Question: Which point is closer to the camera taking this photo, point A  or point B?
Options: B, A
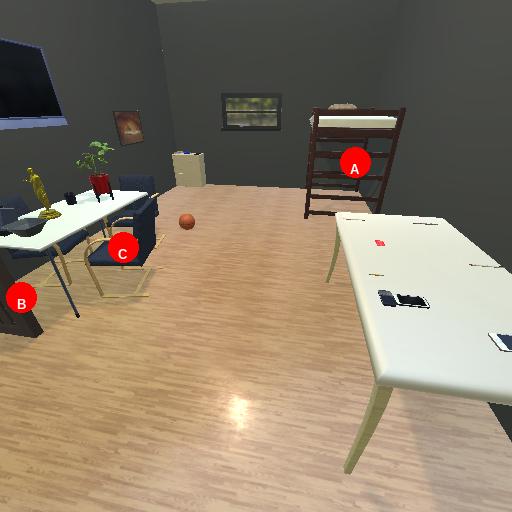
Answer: B